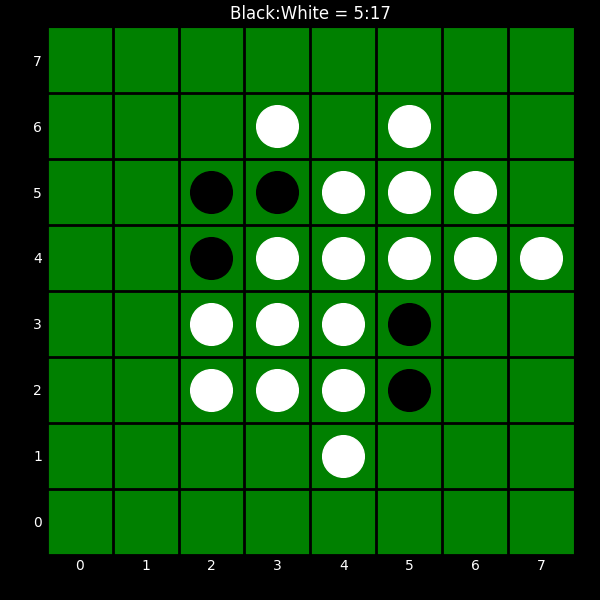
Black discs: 5
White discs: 17